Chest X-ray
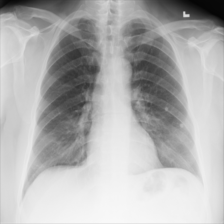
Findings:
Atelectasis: negative
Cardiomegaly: negative
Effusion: negative
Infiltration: negative
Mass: negative
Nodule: negative
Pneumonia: negative
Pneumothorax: negative
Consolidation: negative
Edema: negative
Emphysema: negative
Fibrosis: negative
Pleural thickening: negative
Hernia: negative